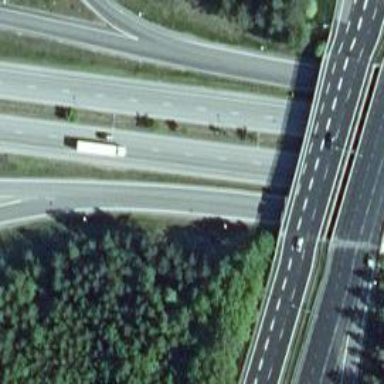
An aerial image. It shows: Asphalt motorway link.